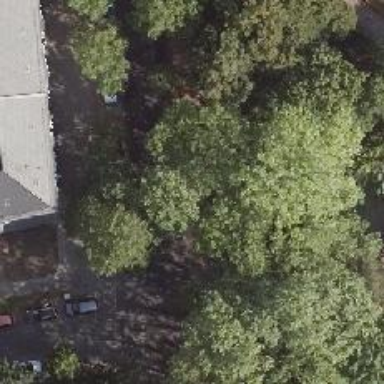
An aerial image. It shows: Avenue lined with deciduous broadleaved trees.